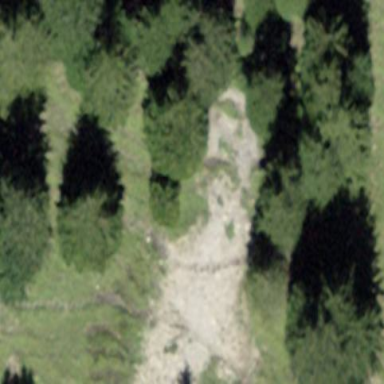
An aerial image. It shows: Natural scree.